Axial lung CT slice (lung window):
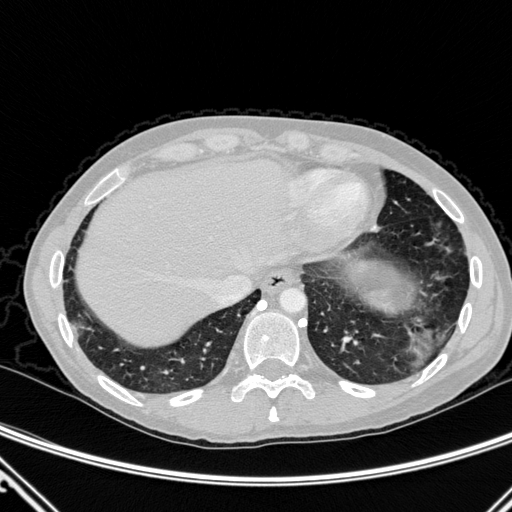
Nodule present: yes
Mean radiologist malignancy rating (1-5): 3.5